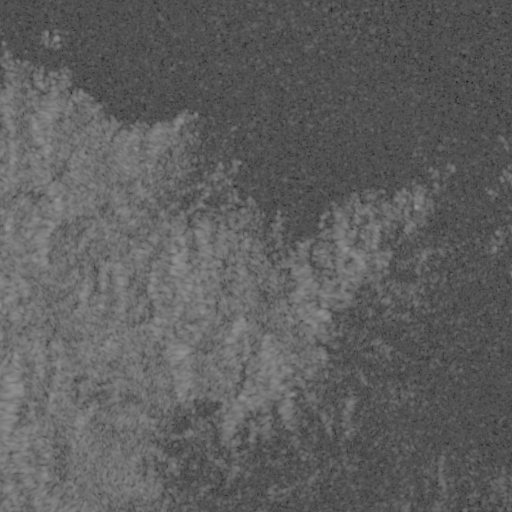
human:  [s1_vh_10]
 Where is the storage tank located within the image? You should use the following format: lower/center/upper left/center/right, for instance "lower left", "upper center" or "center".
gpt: The storage tank is located in the upper left of the image.
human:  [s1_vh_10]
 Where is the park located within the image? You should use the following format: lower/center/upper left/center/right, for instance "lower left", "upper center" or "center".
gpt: There is no park in the image.

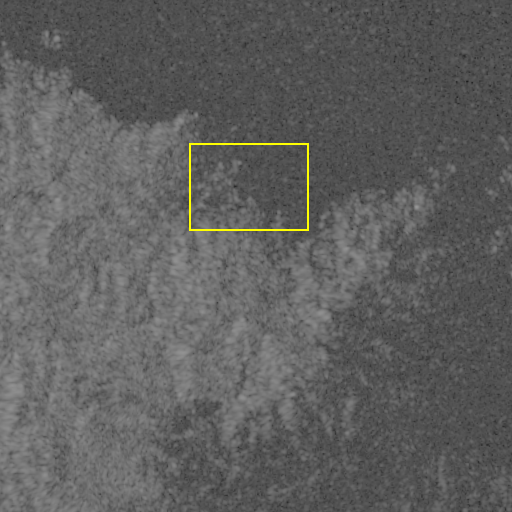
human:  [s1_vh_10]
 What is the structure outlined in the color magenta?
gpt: There is no magenta outline.
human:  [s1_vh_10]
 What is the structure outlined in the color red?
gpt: There is no structure outlined in red.